Aerial crown-view tile of a tropical tree (Barro Colorado Island, Panama), acquired 20250915:
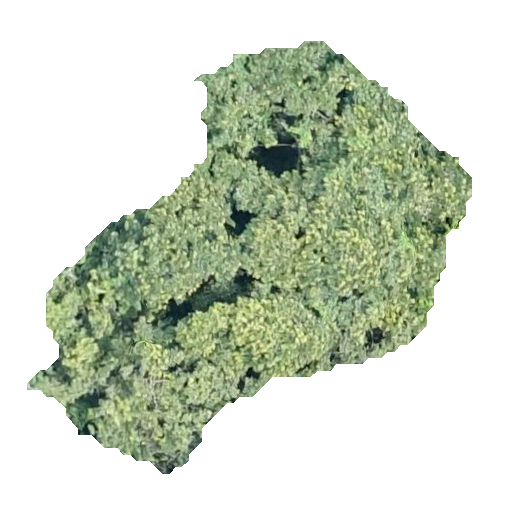
Species: Luehea seemannii
GBIF accepted scientific name: Luehea seemannii
Crown area: 152.135 m²